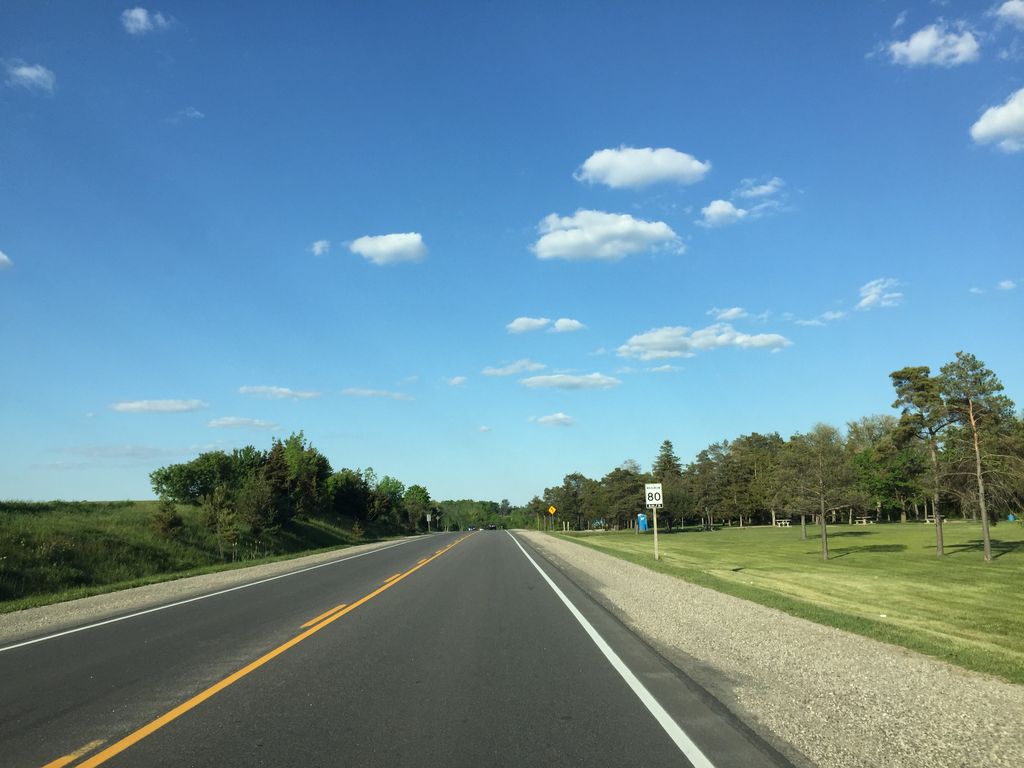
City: kitchener-waterloo